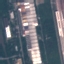
Label: Industrial